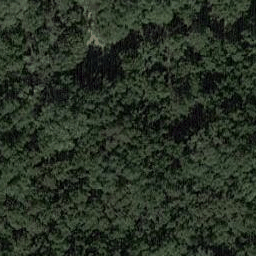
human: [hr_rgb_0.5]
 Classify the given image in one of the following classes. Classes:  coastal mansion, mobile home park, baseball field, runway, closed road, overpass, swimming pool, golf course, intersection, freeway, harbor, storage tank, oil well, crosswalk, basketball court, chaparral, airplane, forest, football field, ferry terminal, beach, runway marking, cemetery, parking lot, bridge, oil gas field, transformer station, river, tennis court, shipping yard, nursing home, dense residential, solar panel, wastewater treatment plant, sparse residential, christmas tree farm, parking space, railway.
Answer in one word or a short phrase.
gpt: forest